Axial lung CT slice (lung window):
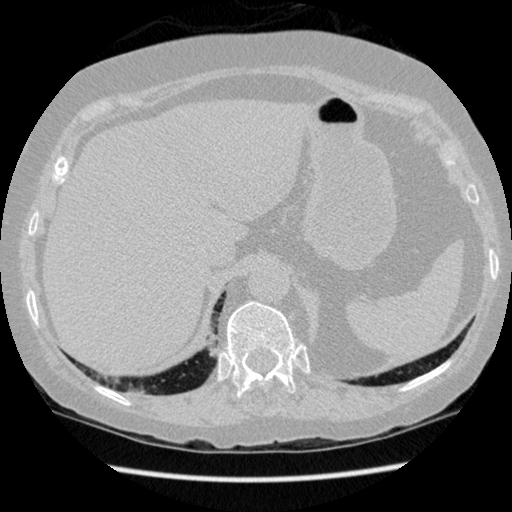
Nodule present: no